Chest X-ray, PA view. Patient: 51 years old, sex F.
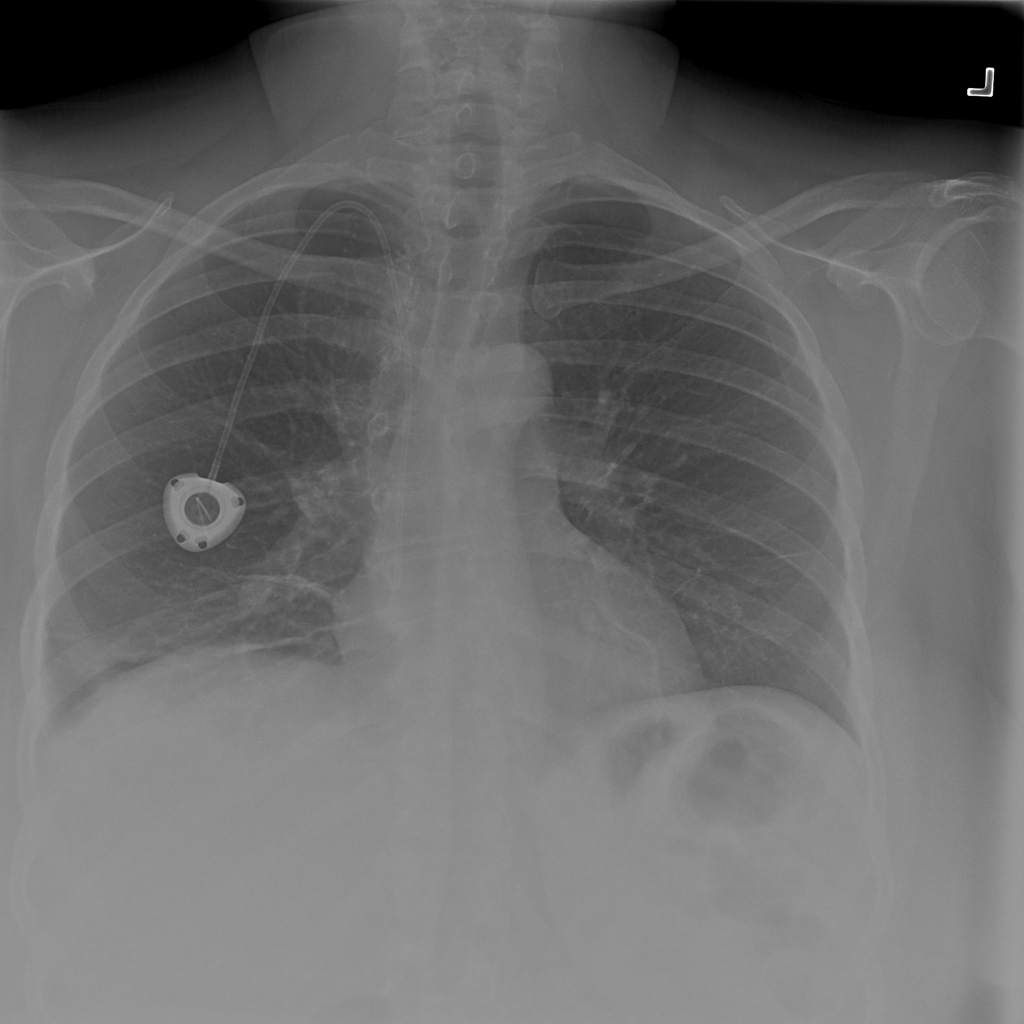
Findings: Atelectasis